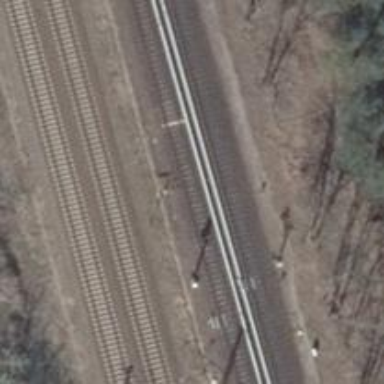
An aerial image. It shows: Railway signal.